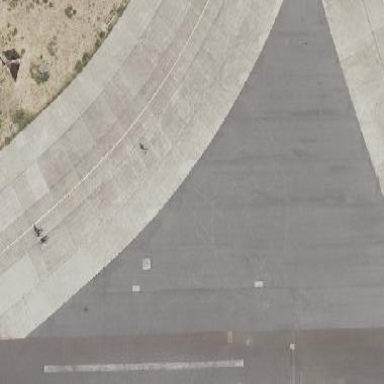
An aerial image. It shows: Asphalt pedestrian road.